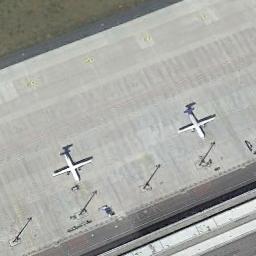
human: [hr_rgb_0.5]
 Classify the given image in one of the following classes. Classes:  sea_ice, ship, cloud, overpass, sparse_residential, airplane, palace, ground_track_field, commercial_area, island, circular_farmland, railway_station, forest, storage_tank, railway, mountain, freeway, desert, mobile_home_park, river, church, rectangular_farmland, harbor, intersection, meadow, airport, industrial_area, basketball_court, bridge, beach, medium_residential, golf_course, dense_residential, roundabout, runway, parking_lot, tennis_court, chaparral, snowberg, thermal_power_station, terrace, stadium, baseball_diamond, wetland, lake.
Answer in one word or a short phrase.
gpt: airplane